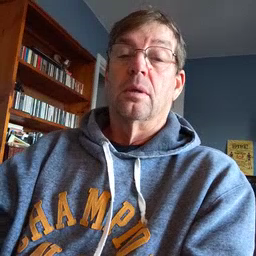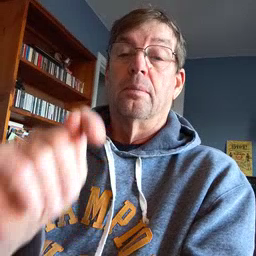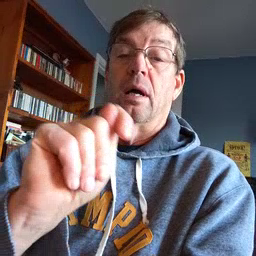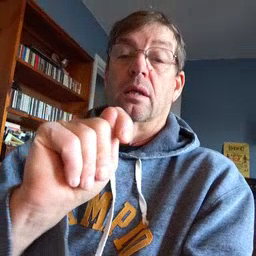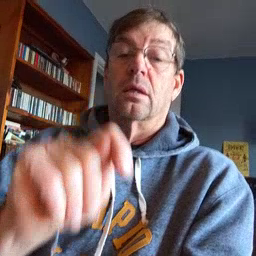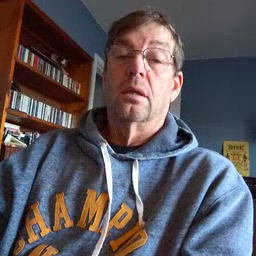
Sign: potty